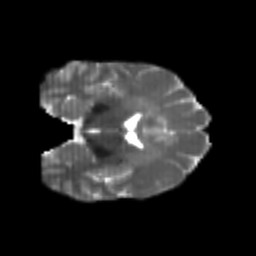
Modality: T2w
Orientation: coronal
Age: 23
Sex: female
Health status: healthy
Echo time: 0.074 s